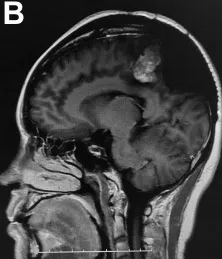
Preoperative enhanced MRI showed that the nodular enhancement was found in both sides of parietal cerebral falx, with the largest size of 3.4x1.8x3.6 cm (A-C).
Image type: radiology (mri)